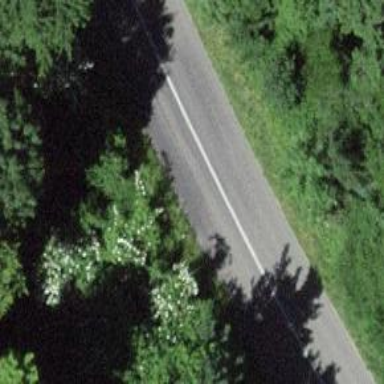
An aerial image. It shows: Tertiary road with asphalt surface.